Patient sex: M
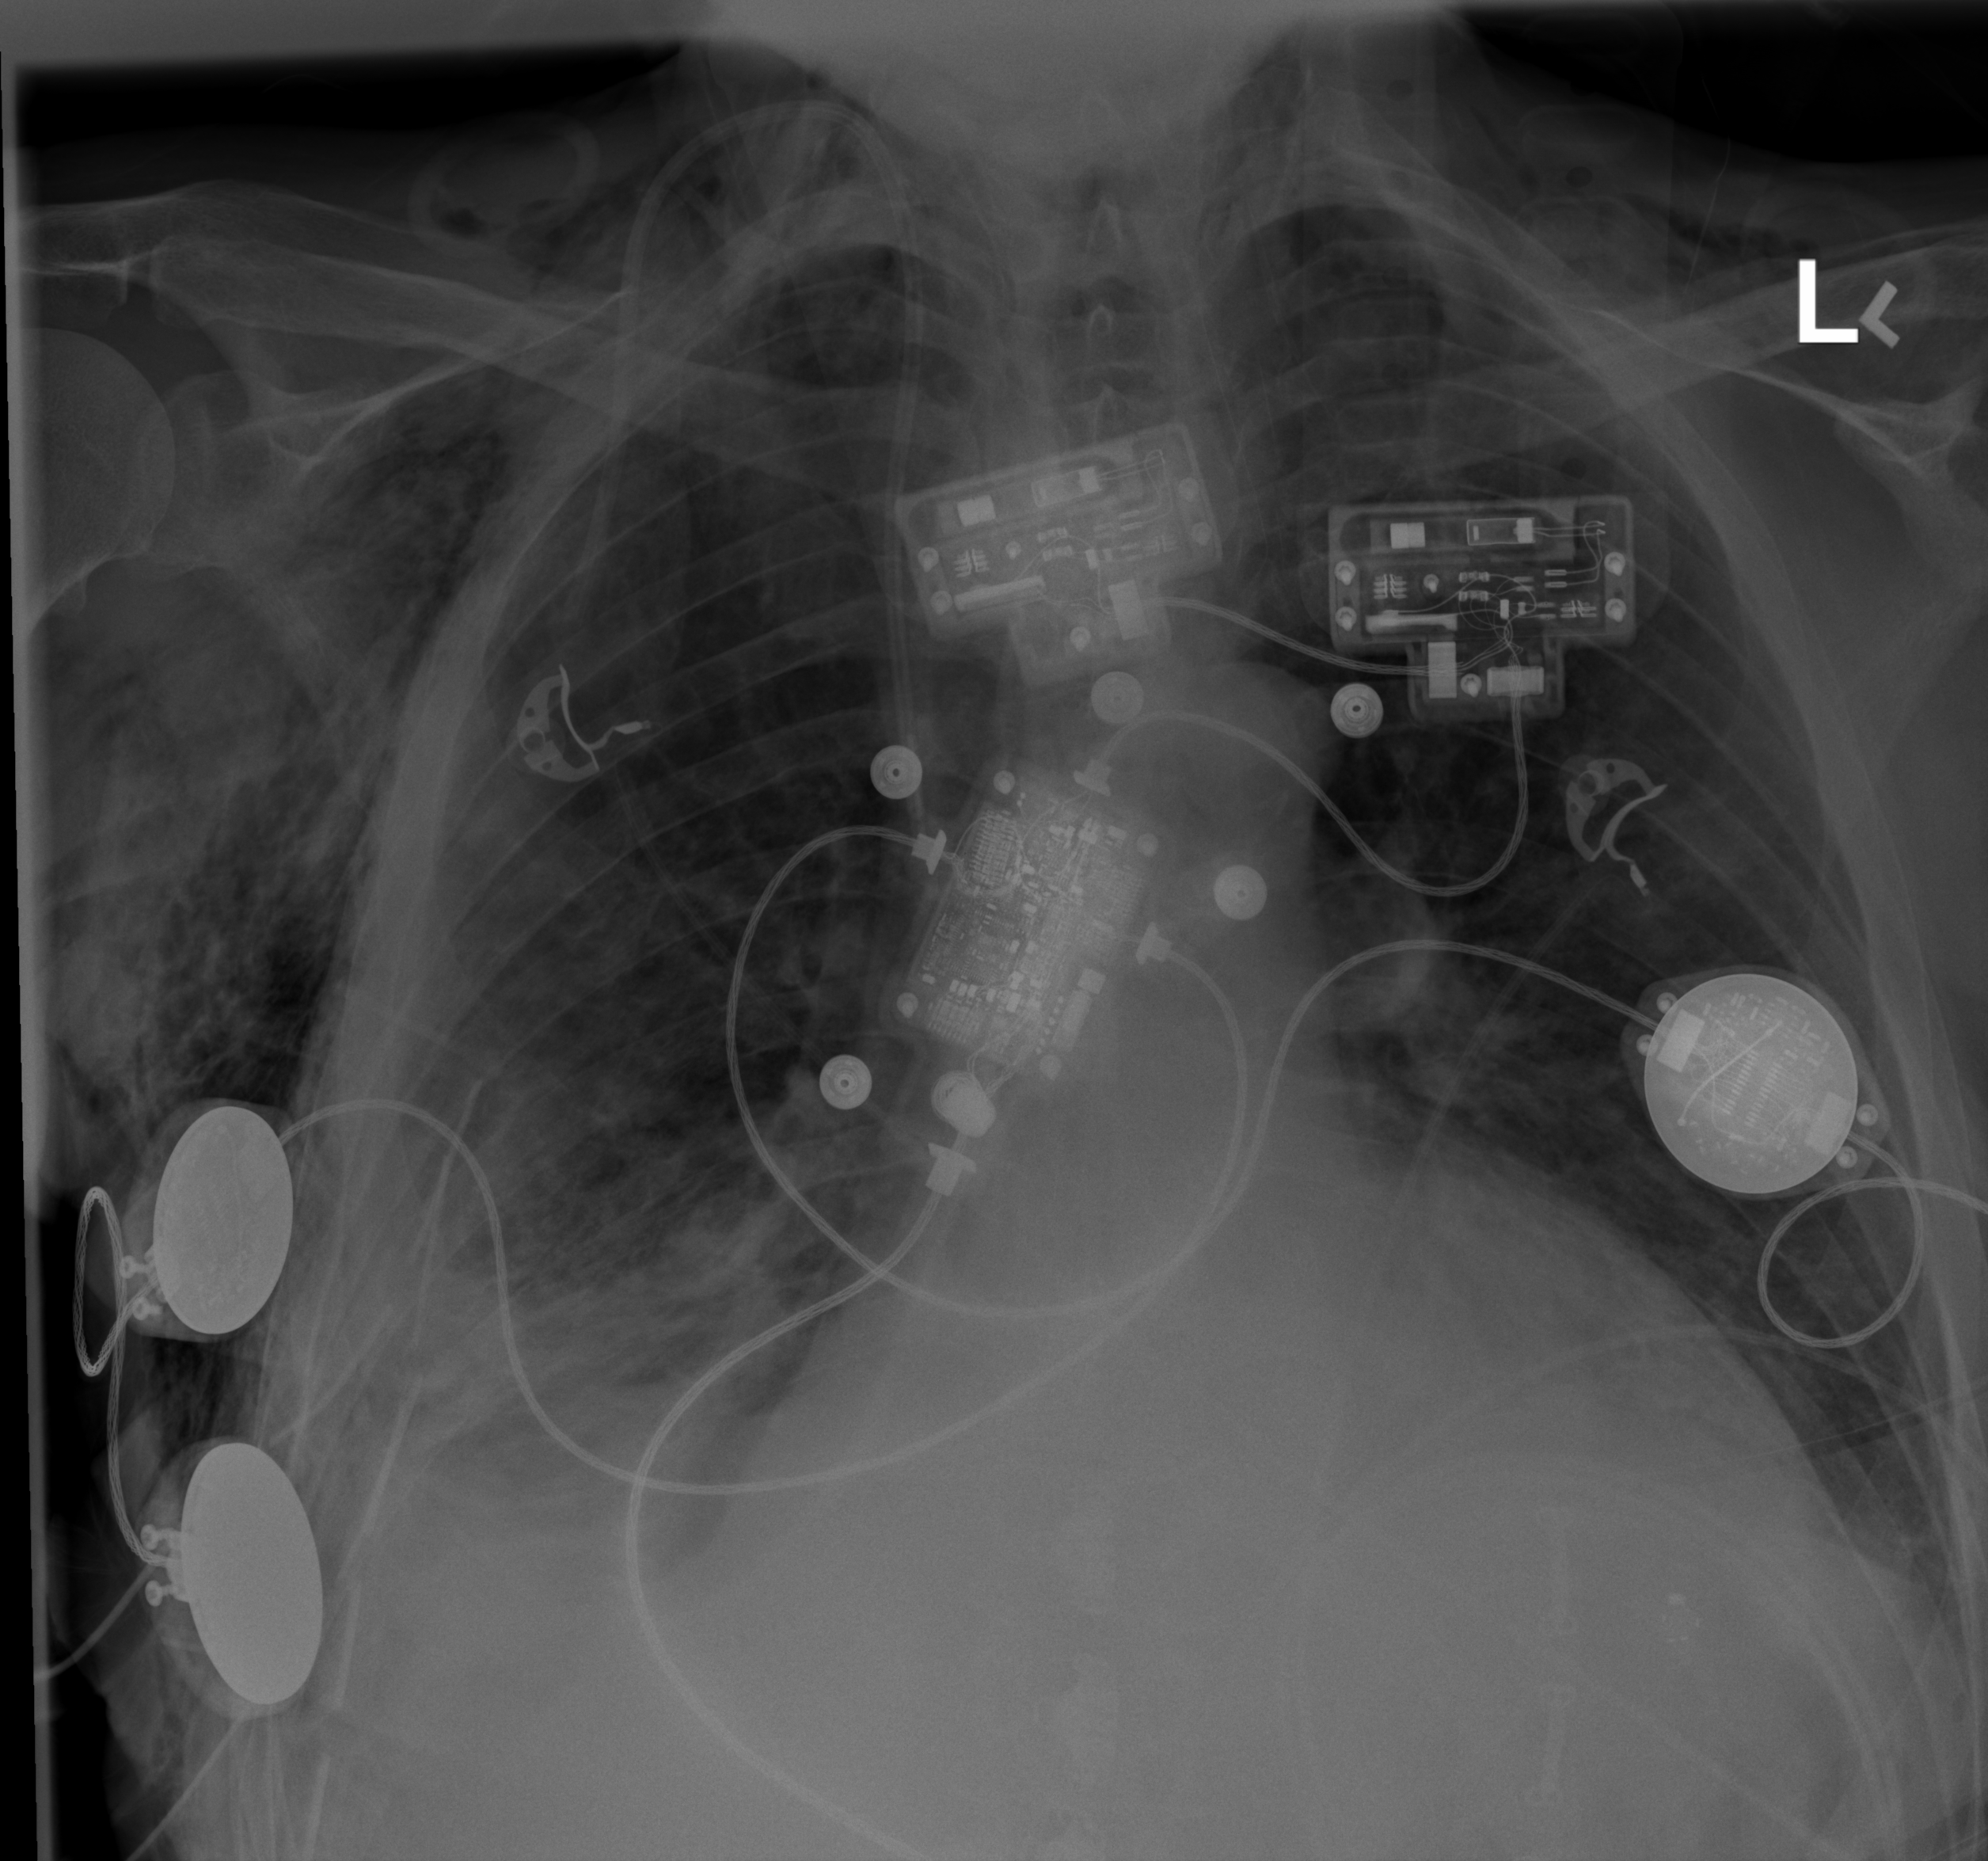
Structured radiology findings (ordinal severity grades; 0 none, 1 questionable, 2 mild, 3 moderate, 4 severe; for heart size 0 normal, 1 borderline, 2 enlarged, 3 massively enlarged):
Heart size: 2
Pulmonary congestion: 2
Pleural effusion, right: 2
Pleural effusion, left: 0
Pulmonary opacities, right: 2
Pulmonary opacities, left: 2
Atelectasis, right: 2
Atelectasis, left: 2